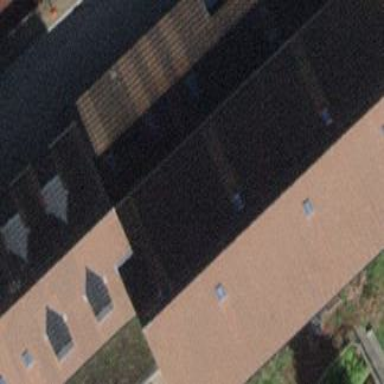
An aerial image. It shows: Village town hall building.